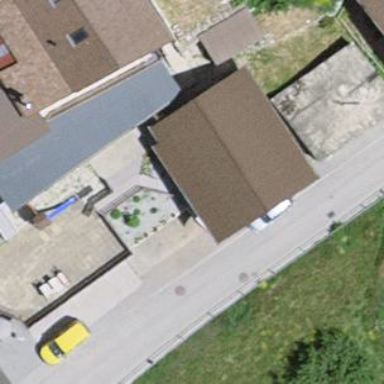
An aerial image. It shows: Simple house.